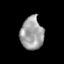
Tissue: prostate
Cell type: T cells
Senescence score: 0.2513
Nuclear area (px): 730
Mean DAPI intensity: 160.23